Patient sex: M
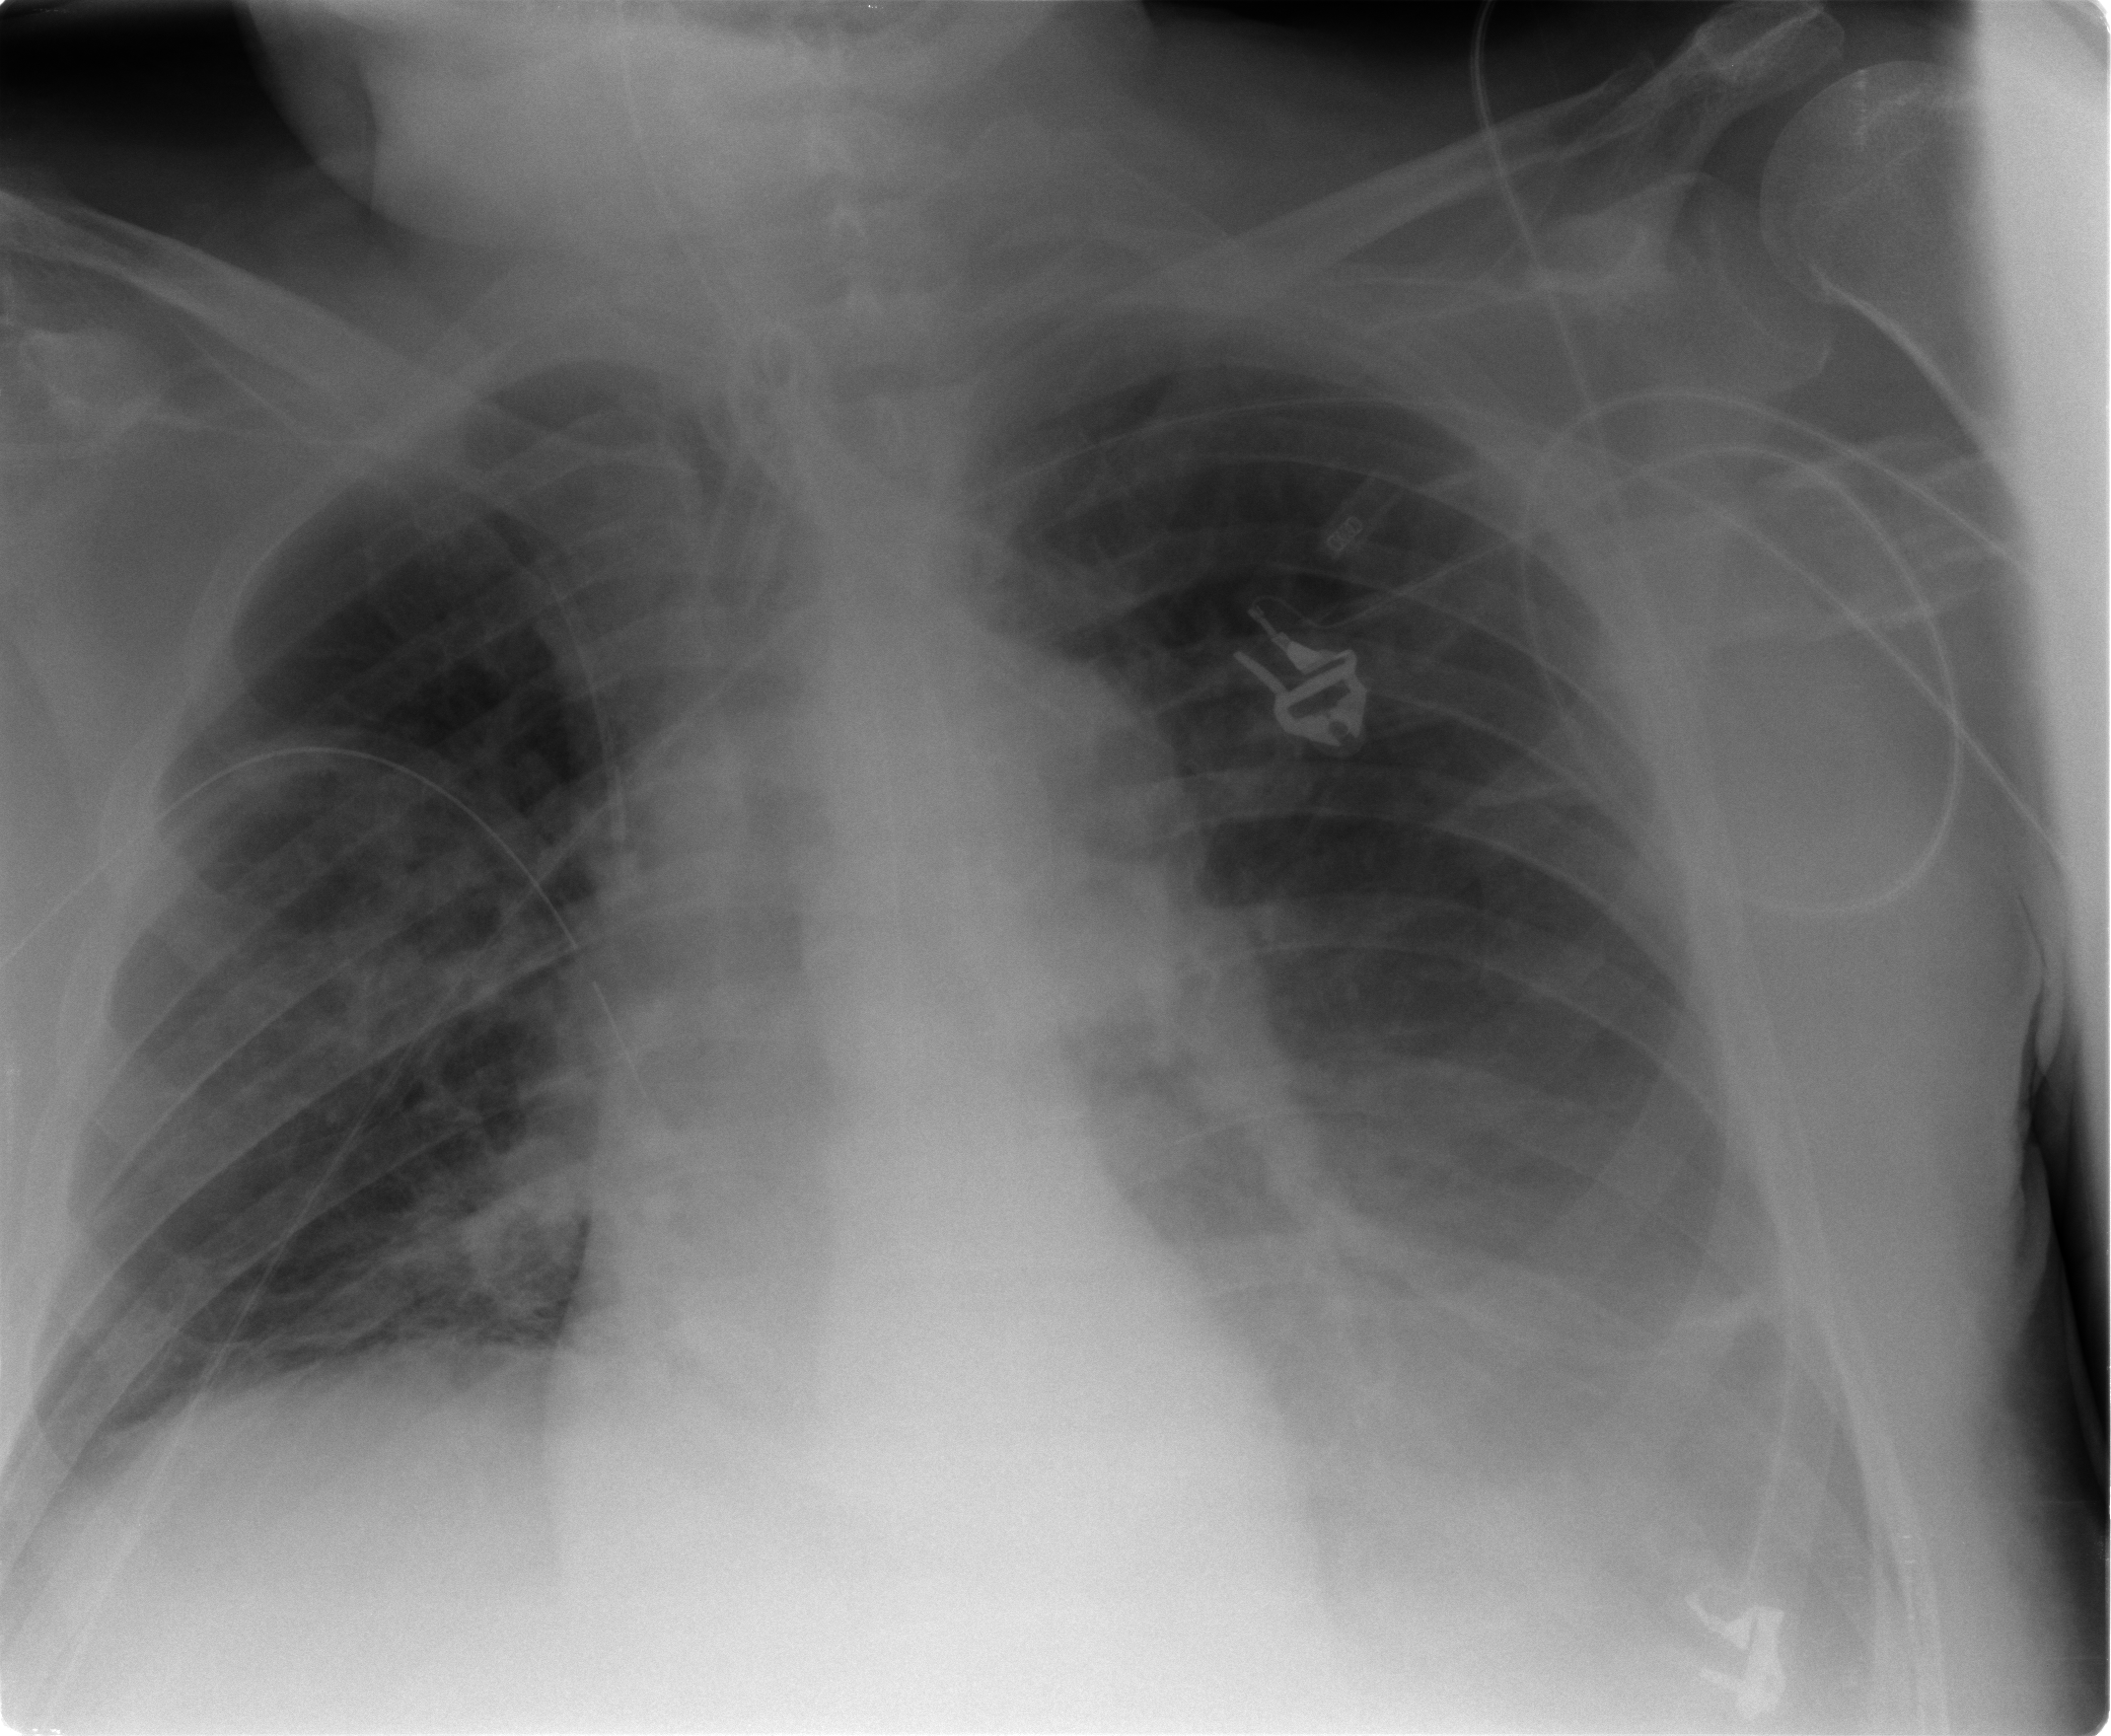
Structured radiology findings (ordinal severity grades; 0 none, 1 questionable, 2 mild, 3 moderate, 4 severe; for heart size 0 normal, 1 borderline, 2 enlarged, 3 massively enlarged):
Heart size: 0
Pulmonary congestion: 2
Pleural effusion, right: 2
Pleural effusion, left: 3
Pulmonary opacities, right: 2
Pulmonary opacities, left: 0
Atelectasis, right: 3
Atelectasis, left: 3